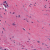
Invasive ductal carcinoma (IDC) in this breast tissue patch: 0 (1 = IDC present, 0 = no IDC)